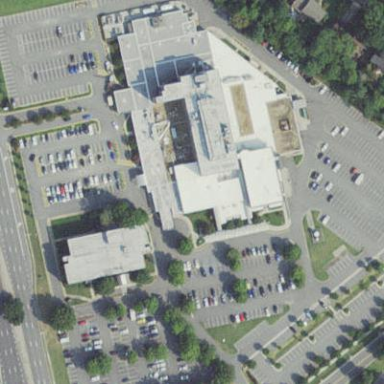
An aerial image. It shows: Hospital providing healthcare services.